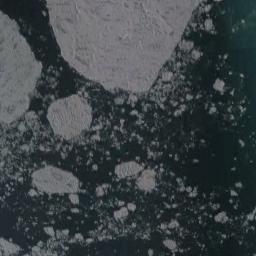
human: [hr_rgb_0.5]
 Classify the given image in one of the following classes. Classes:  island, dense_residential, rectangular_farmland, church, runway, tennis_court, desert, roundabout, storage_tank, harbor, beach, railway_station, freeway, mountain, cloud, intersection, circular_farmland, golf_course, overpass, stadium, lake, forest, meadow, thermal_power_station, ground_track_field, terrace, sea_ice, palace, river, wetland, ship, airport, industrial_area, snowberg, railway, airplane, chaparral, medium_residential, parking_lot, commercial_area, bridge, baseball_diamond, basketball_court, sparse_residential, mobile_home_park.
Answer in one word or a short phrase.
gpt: sea_ice